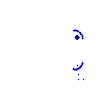
Particle: electron